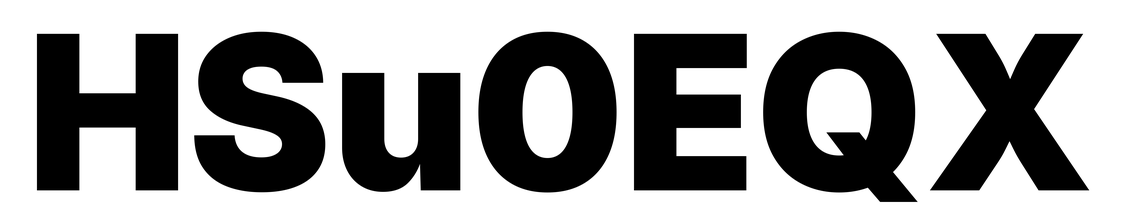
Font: Inter_Black